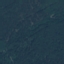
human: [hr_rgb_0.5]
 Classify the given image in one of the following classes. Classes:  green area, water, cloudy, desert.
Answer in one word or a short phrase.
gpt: green area